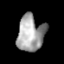
Tissue: lung
Cell type: Epithelial cells
Senescence score: 0.2093
Nuclear area (px): 927
Mean DAPI intensity: 163.498